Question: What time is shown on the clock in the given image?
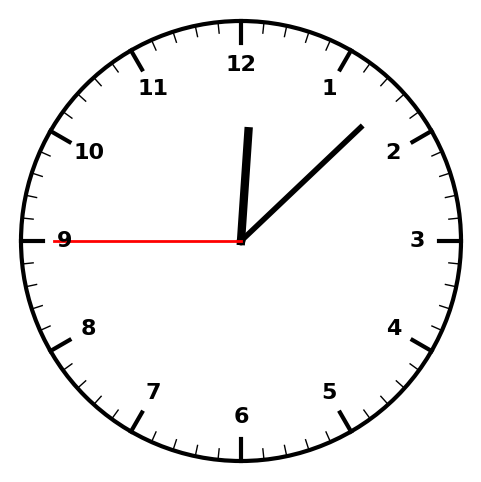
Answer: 12:07:45